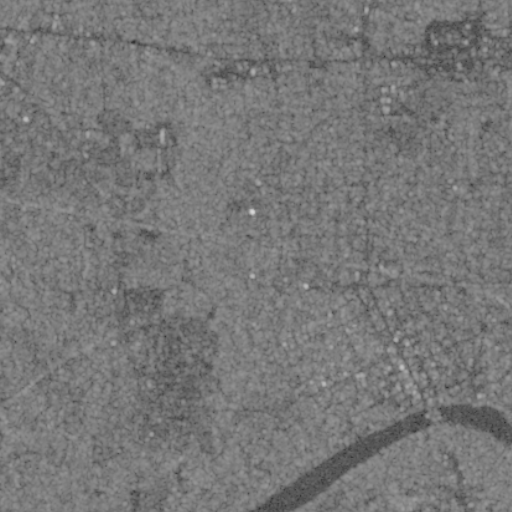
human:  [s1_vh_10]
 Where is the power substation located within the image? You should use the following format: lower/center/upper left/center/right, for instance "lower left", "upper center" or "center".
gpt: The power substation is located in the center of the image.
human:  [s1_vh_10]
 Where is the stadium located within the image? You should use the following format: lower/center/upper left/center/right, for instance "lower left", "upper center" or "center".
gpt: The stadium is located in the lower left of the image.
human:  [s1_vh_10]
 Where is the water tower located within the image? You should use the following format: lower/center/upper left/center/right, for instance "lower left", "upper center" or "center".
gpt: The water tower is located in the lower right of the image.
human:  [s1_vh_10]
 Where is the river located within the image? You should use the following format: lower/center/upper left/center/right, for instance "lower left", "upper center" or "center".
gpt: The river is located in the lower of the image.
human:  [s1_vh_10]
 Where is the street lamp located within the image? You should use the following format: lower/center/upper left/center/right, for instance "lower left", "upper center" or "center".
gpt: The street lamp is located in the center of the image.
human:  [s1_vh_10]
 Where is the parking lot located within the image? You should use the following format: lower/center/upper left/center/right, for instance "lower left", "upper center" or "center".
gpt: There is no parking lot in the image.

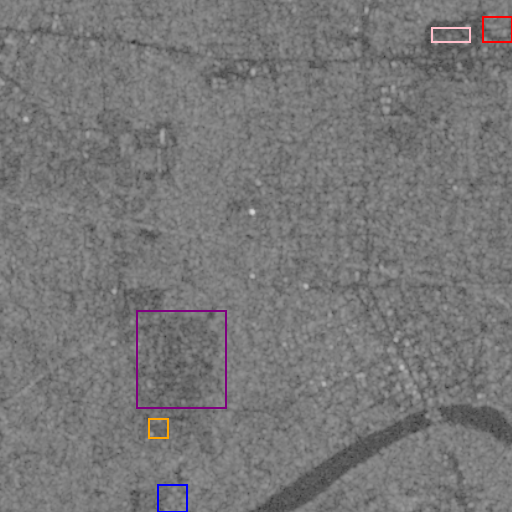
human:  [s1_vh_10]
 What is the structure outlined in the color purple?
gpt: The structure outlined in purple is a park.
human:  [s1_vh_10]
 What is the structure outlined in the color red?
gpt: The structure outlined in red is a parking lot.
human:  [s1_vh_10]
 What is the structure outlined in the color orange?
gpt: The structure outlined in orange is a stadium.
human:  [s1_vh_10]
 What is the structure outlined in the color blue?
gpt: The structure outlined in blue is a wastewater plant.
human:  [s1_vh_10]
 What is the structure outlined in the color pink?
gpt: The structure outlined in pink is a building.
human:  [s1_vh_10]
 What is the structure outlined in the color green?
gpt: There is no green outline.